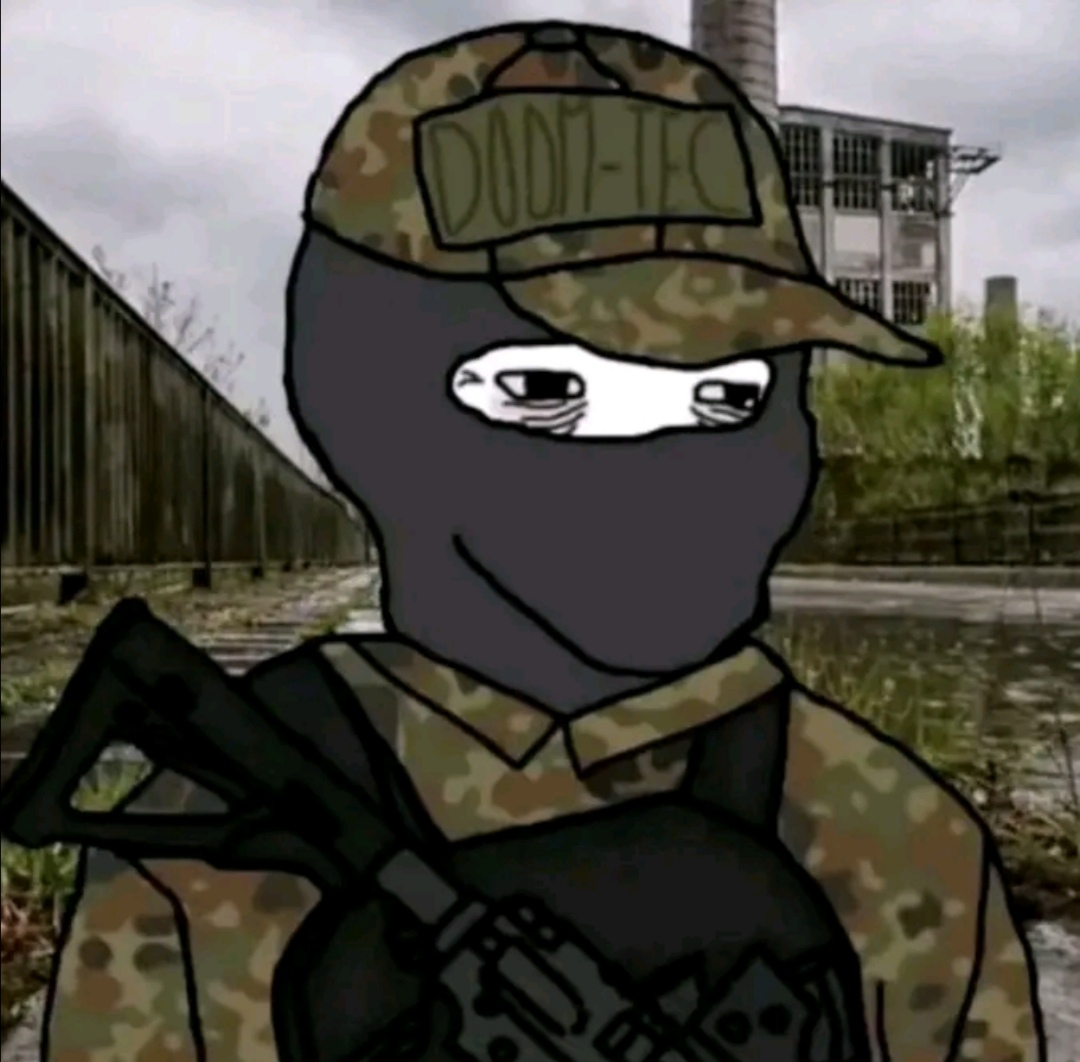
Label: 5_Wojak_with_Background